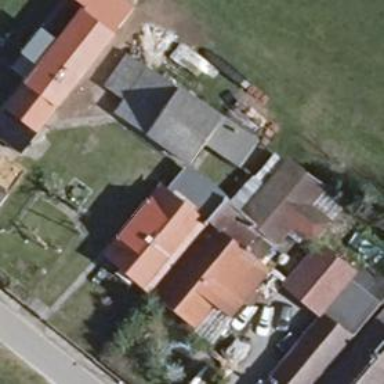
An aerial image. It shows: Residential building.